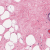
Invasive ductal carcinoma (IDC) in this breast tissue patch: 0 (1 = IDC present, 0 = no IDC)